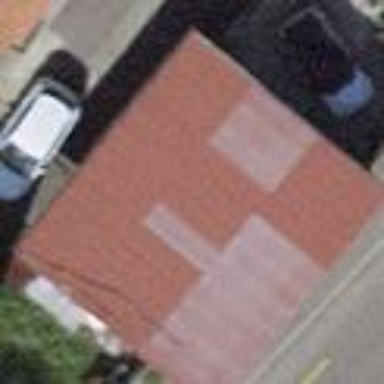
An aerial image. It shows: Shed building.